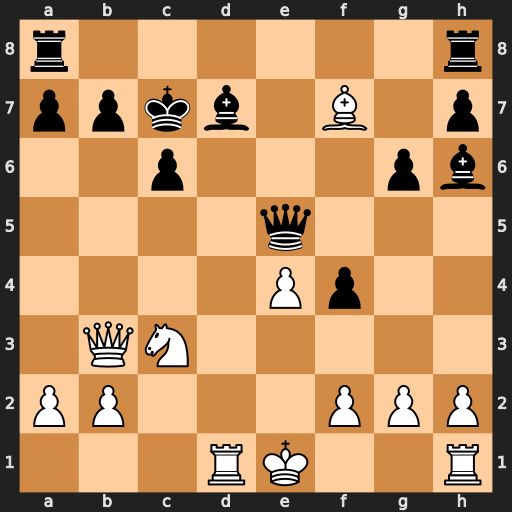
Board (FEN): r6r/ppkb1B1p/2p3pb/4q3/4Pp2/1QN5/PP3PPP/3RK2R
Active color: w
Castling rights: K
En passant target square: -
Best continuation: Rxd7+ Kxd7 Qxb7+